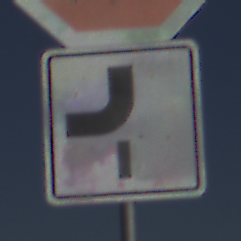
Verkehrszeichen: VerlaufVorfahrtsstrasse7
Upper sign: Stop
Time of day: MorningAfternoon
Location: Outdoor (Nature)
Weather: PartlyCloudy
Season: NotSpecified
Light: Natural